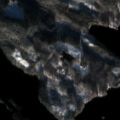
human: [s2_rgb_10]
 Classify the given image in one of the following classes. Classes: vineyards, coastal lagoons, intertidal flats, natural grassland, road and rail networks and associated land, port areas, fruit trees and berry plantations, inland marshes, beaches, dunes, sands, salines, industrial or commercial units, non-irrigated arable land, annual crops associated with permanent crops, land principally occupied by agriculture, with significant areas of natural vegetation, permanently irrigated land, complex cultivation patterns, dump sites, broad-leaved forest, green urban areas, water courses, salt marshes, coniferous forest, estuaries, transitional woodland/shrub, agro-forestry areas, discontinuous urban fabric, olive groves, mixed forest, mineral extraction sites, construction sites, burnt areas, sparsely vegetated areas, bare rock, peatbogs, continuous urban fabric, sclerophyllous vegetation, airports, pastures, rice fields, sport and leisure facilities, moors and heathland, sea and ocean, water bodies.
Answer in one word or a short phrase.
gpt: coniferous forest, mixed forest, water bodies